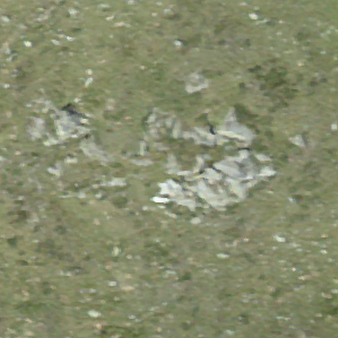
Label: other